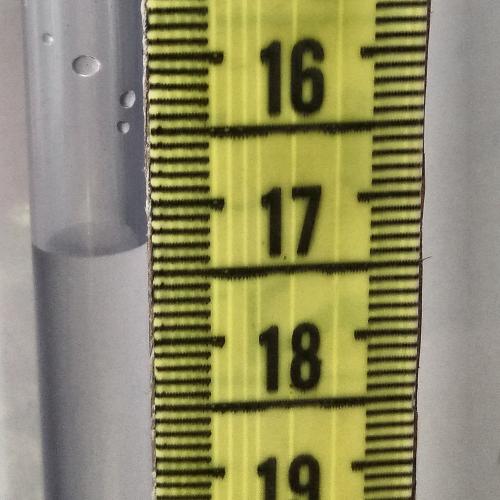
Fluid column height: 17.3 cm